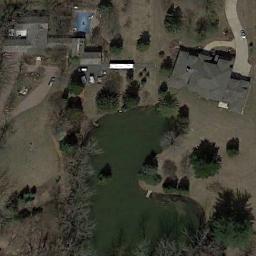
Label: sparse_residential